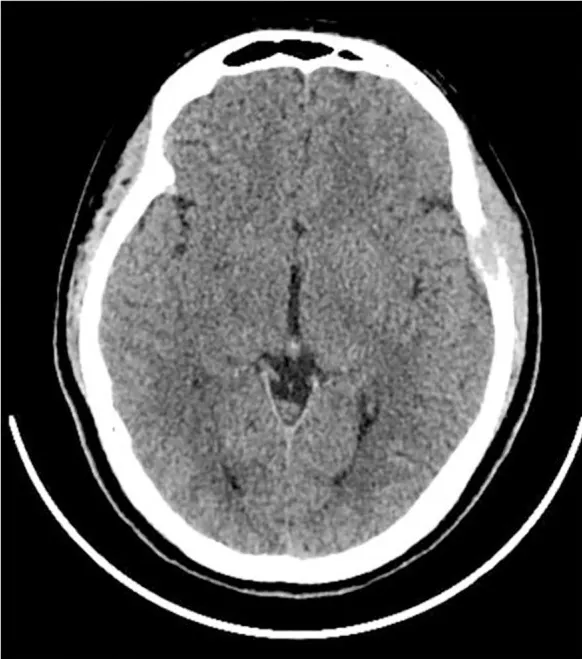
CT Scan. Bone destruction in the left temporal bone with a soft tissue density shadow, penetrating both the inner and outer tables of the cranial bone.
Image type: radiology (ct)